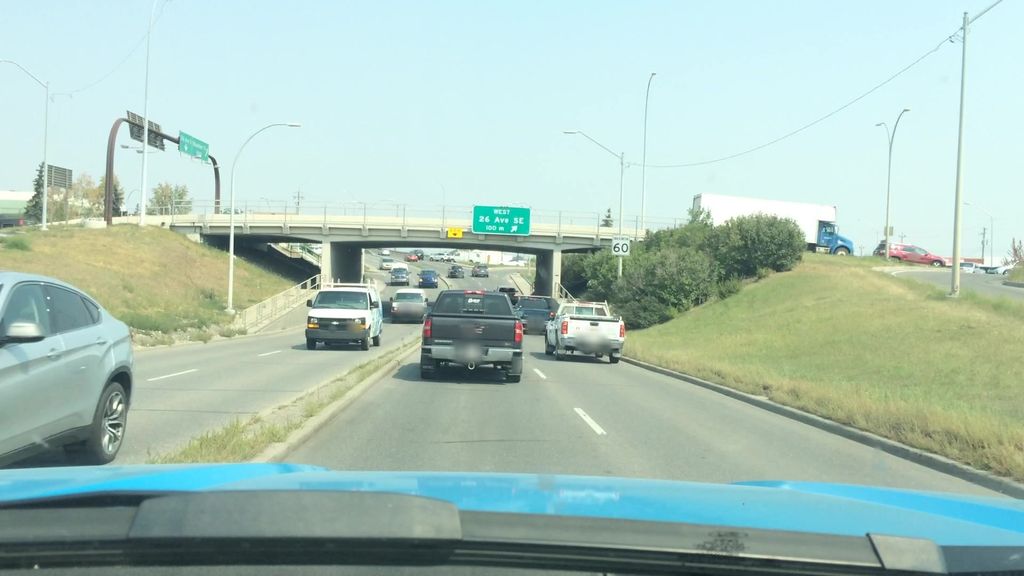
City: calgary